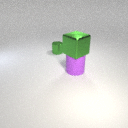
large purple rubber cylinder in front of small green metal cylinder